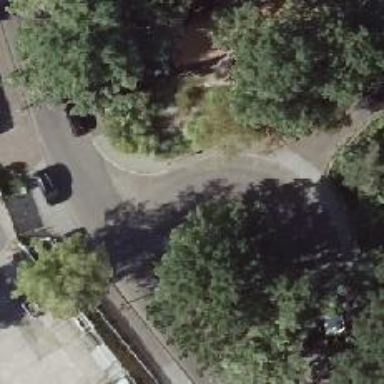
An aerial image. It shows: Residential road where parking is not allowed.